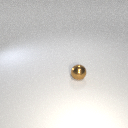
small brown metal sphere